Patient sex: F
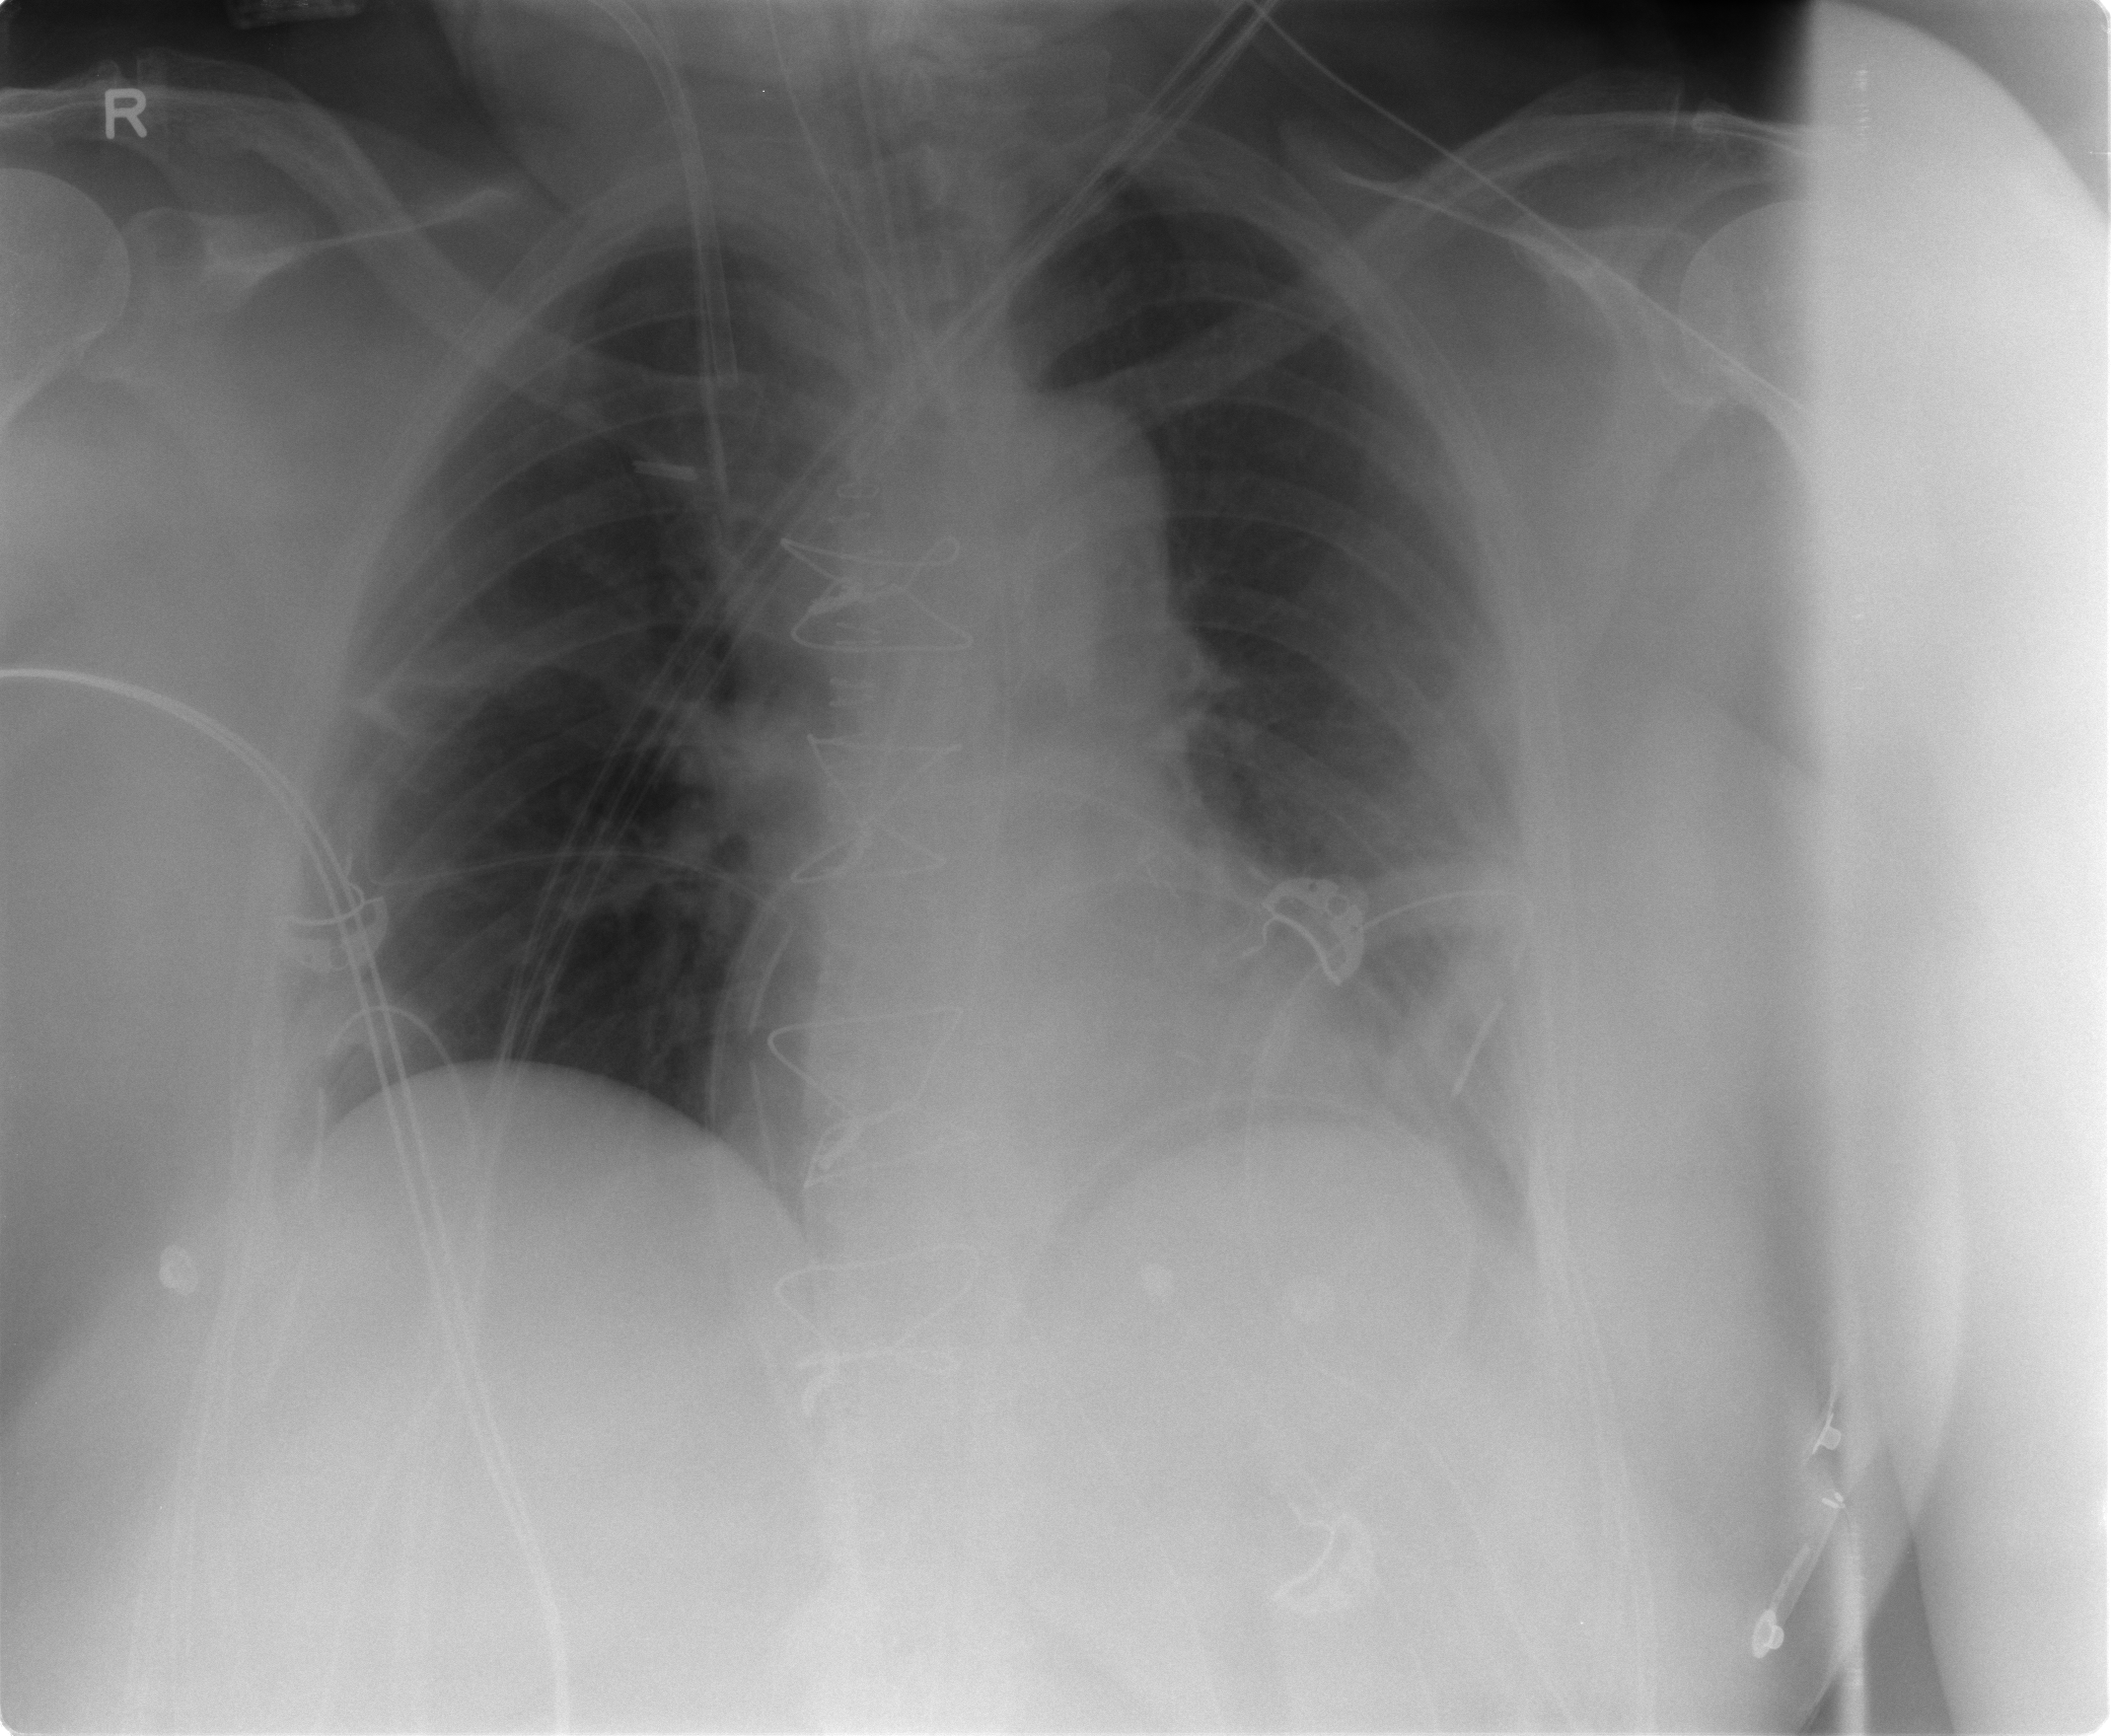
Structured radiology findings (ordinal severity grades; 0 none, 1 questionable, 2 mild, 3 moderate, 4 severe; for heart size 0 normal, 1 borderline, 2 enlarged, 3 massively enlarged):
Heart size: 2
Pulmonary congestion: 0
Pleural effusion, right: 1
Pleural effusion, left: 1
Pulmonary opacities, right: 0
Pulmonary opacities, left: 0
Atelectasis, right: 1
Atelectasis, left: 1